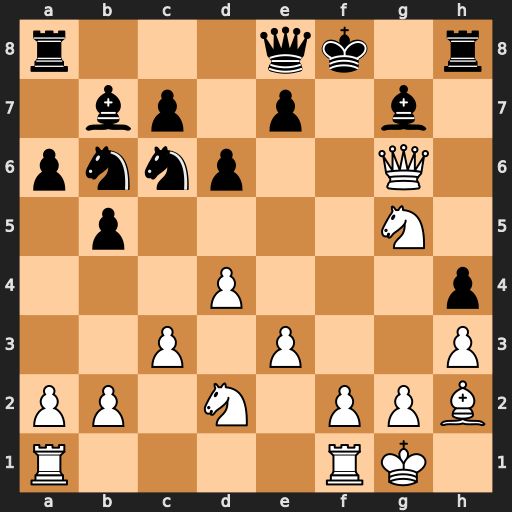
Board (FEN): r3qk1r/1bp1p1b1/pnnp2Q1/1p4N1/3P3p/2P1P2P/PP1N1PPB/R4RK1
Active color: w
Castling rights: -
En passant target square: -
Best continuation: Ne6+ Kg8 Qxg7#